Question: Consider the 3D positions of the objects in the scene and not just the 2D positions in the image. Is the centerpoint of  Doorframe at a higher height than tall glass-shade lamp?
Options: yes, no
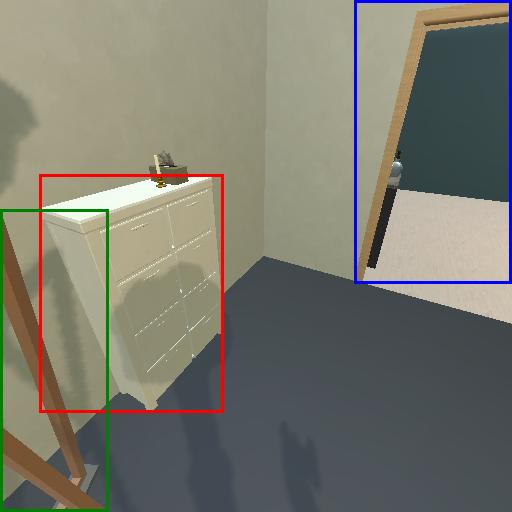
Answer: yes